【题型】填空题　【知识点】立体几何　【难度】easy
正多面体各个面都是全等的正多边形，其中，面数最少的是正四面体，面数最多的是正二十面体，它们被称为柏拉图多面体．如图，正二十面体是由20个等边三角形所组成的正多面体．已知多面体满足：顶点数-棱数+面数=2，则正二十面体的顶点的个数为\_\_\_\_.

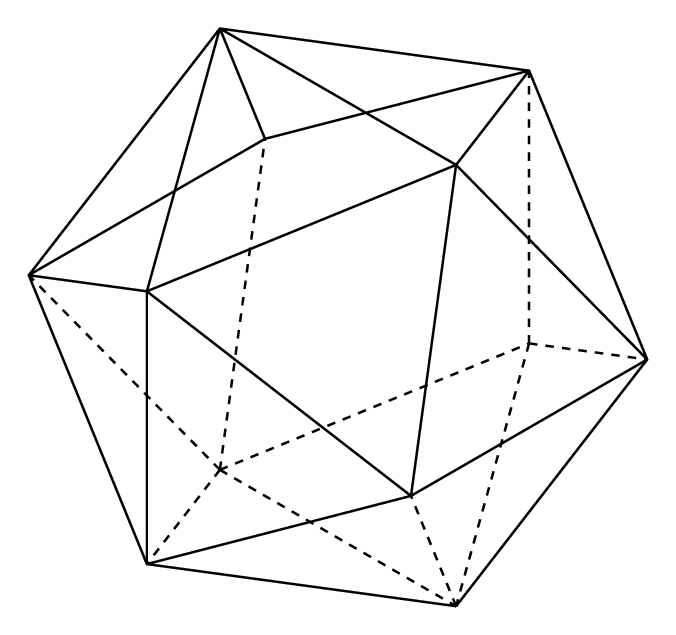
【解答】
\noindent \textbf{【答案】}$12$

\noindent \textbf{【分析】}根据正二十面体的结构特征，利用条件列出方程求解即可.

\noindent \textbf{【详解】}由于正二十面体是由20个等边三角形所组成的正多面体，

\noindent 所以面数为20，并且每个顶点处有5条棱，

\noindent 设正二十面体共有$n$个顶点，则棱数为$\dfrac{5n}{2}$，

\noindent 由题意可得$n - \dfrac{5n}{2} + 20 = 2$，解得$n = 12$.

\noindent 则正二十面体的顶点的个数为$12$

\noindent 故答案为：$12$.